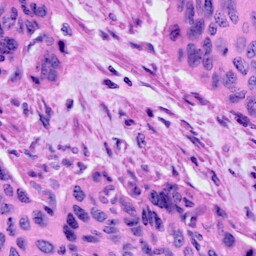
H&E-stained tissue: Cervix